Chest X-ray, AP view. Patient: 42 years old, sex M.
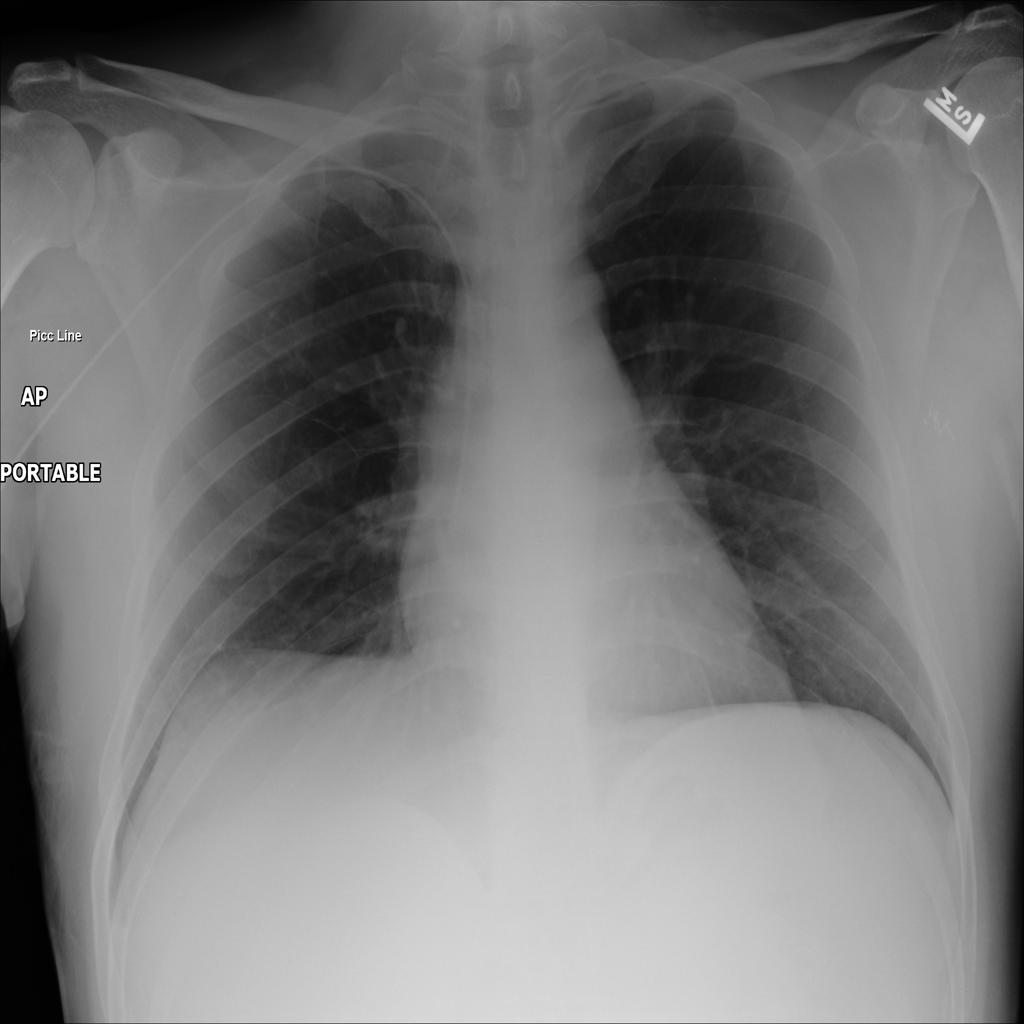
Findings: No Finding